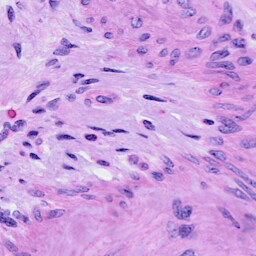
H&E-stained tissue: Cervix